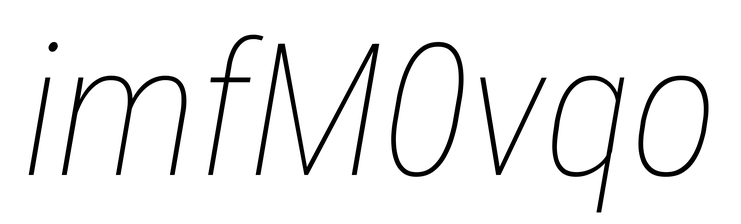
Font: Roboto-Italic_Condensed_Thin_Italic